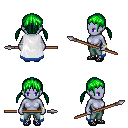
a pixel art fantasy rpg character, female body template, dark elf, purple skin, white trimmed cape, teal pants, green twin-tailed hairstyle, bracelets, ghillies, spear, four views (front, back, left, right), 2x2 character sprite sheet, small pixel art, hard edges, no anti-aliasing